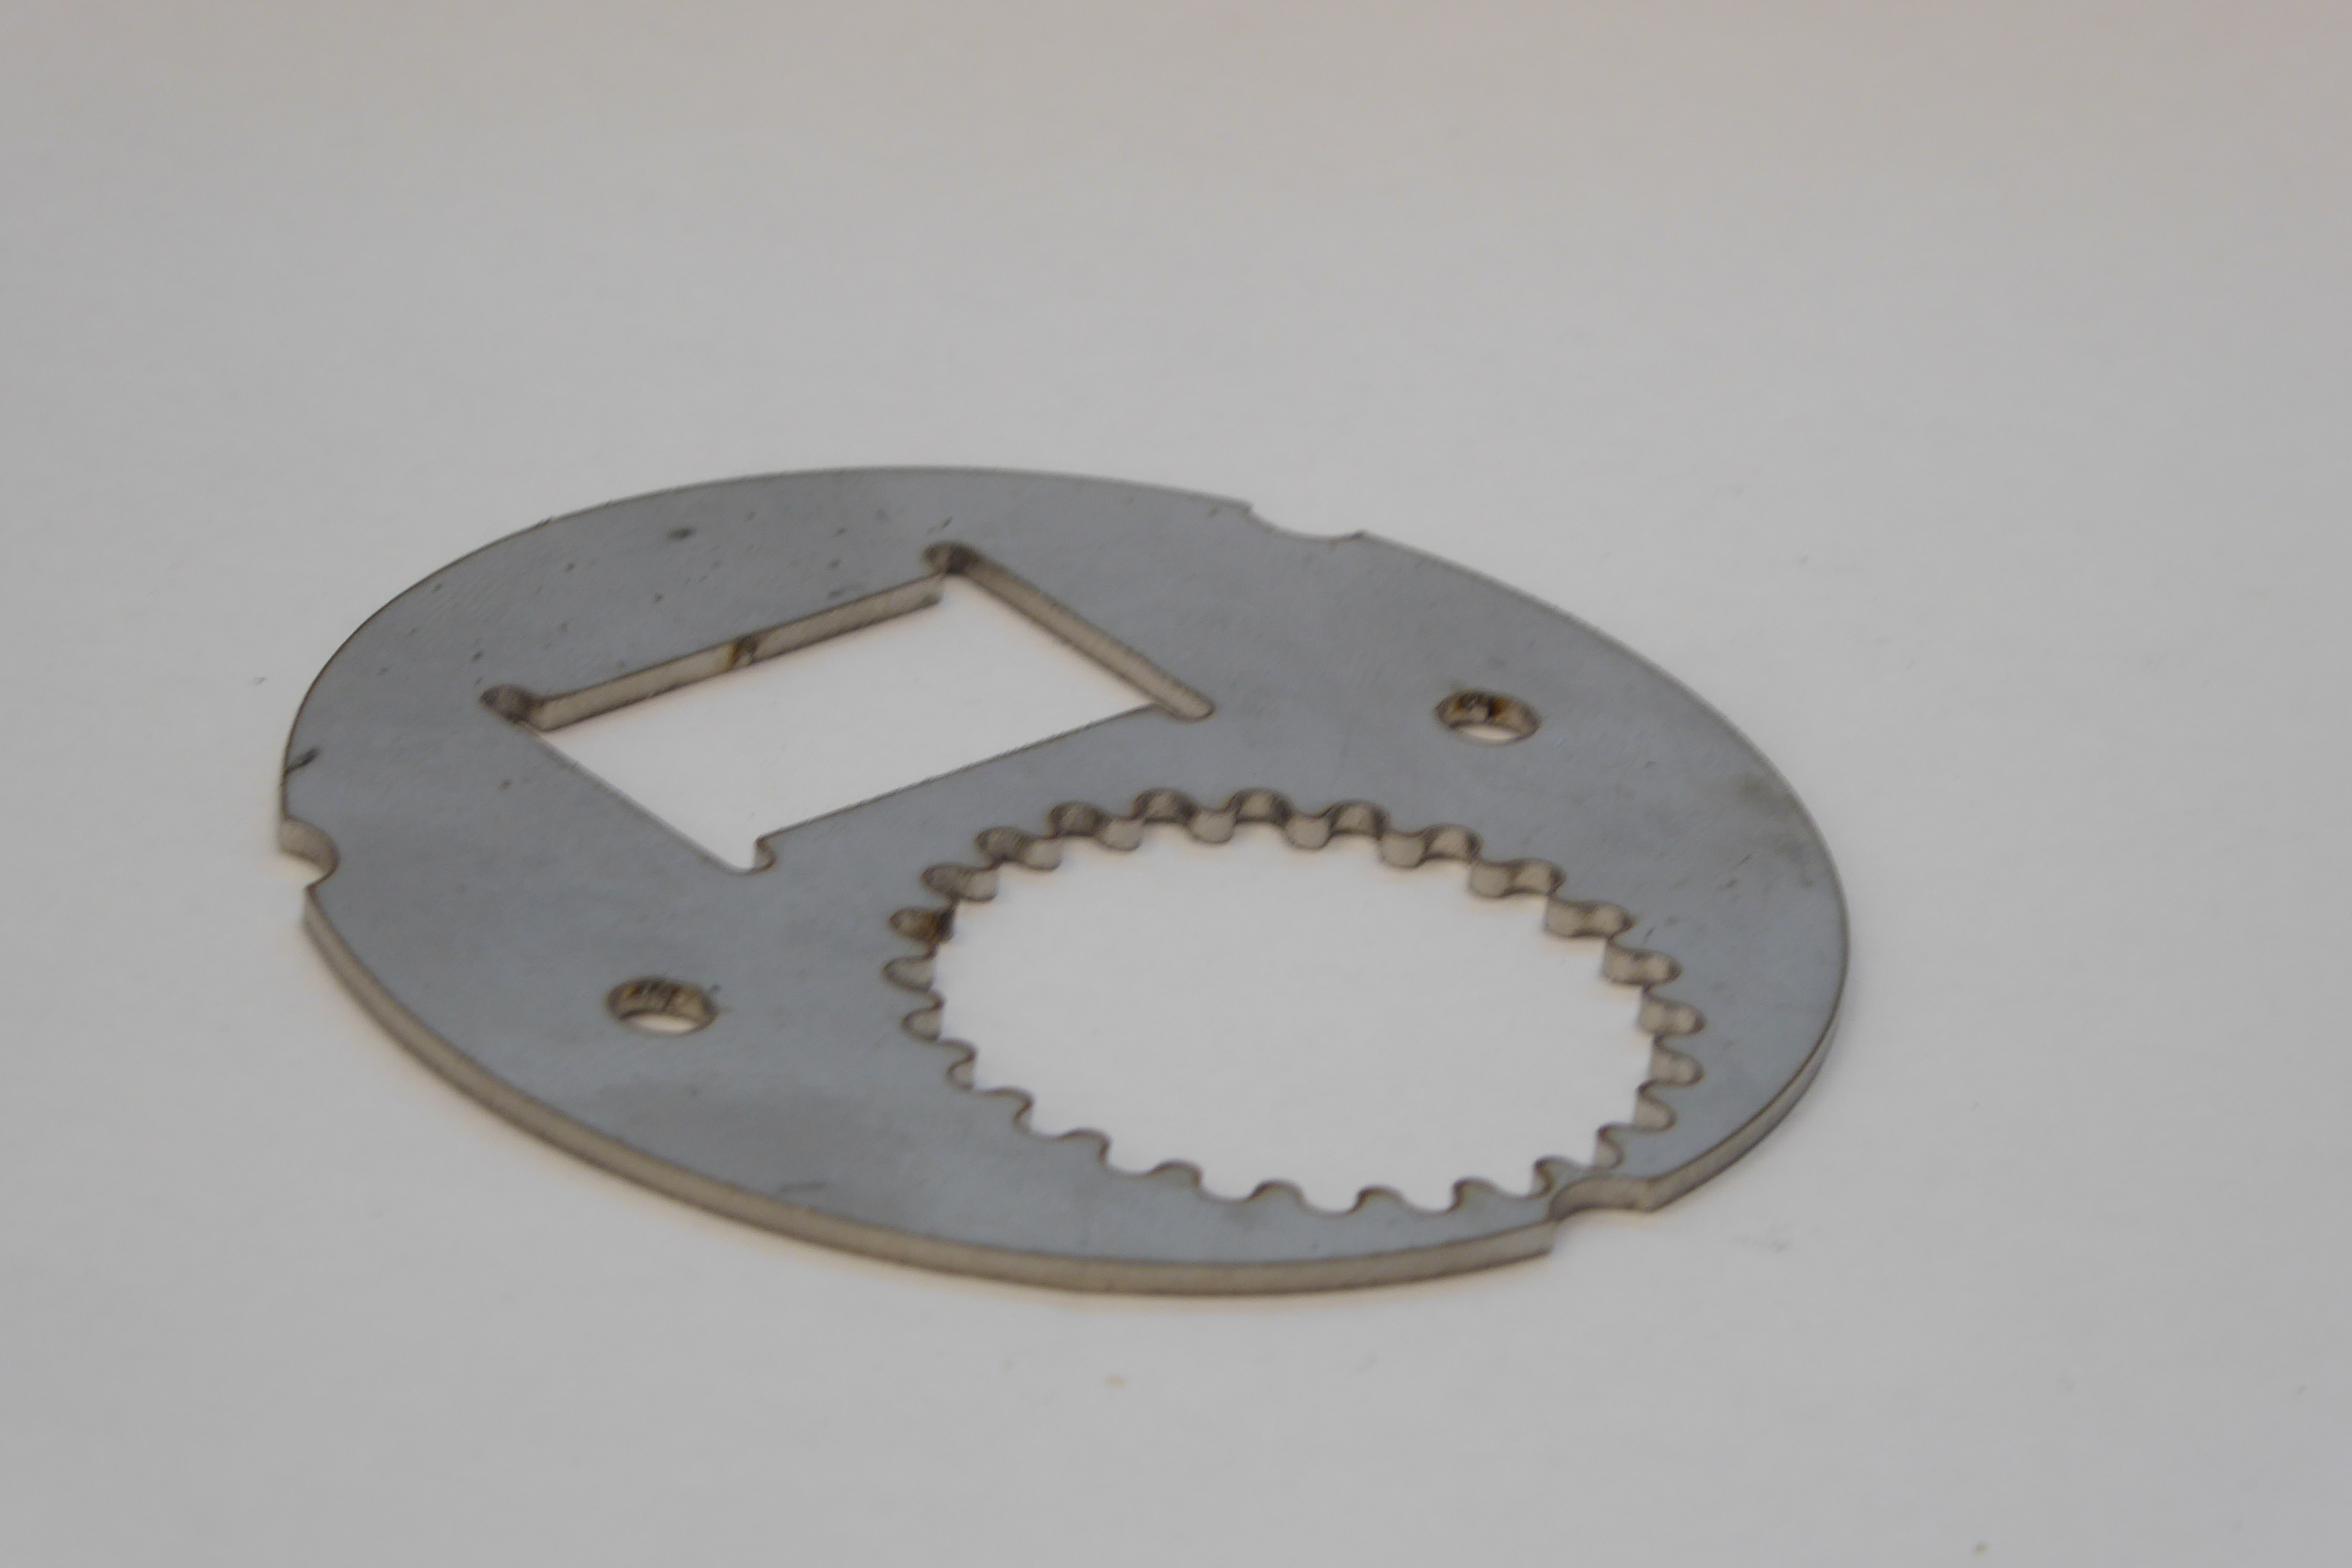
Label: Bottle Opener - Inlay